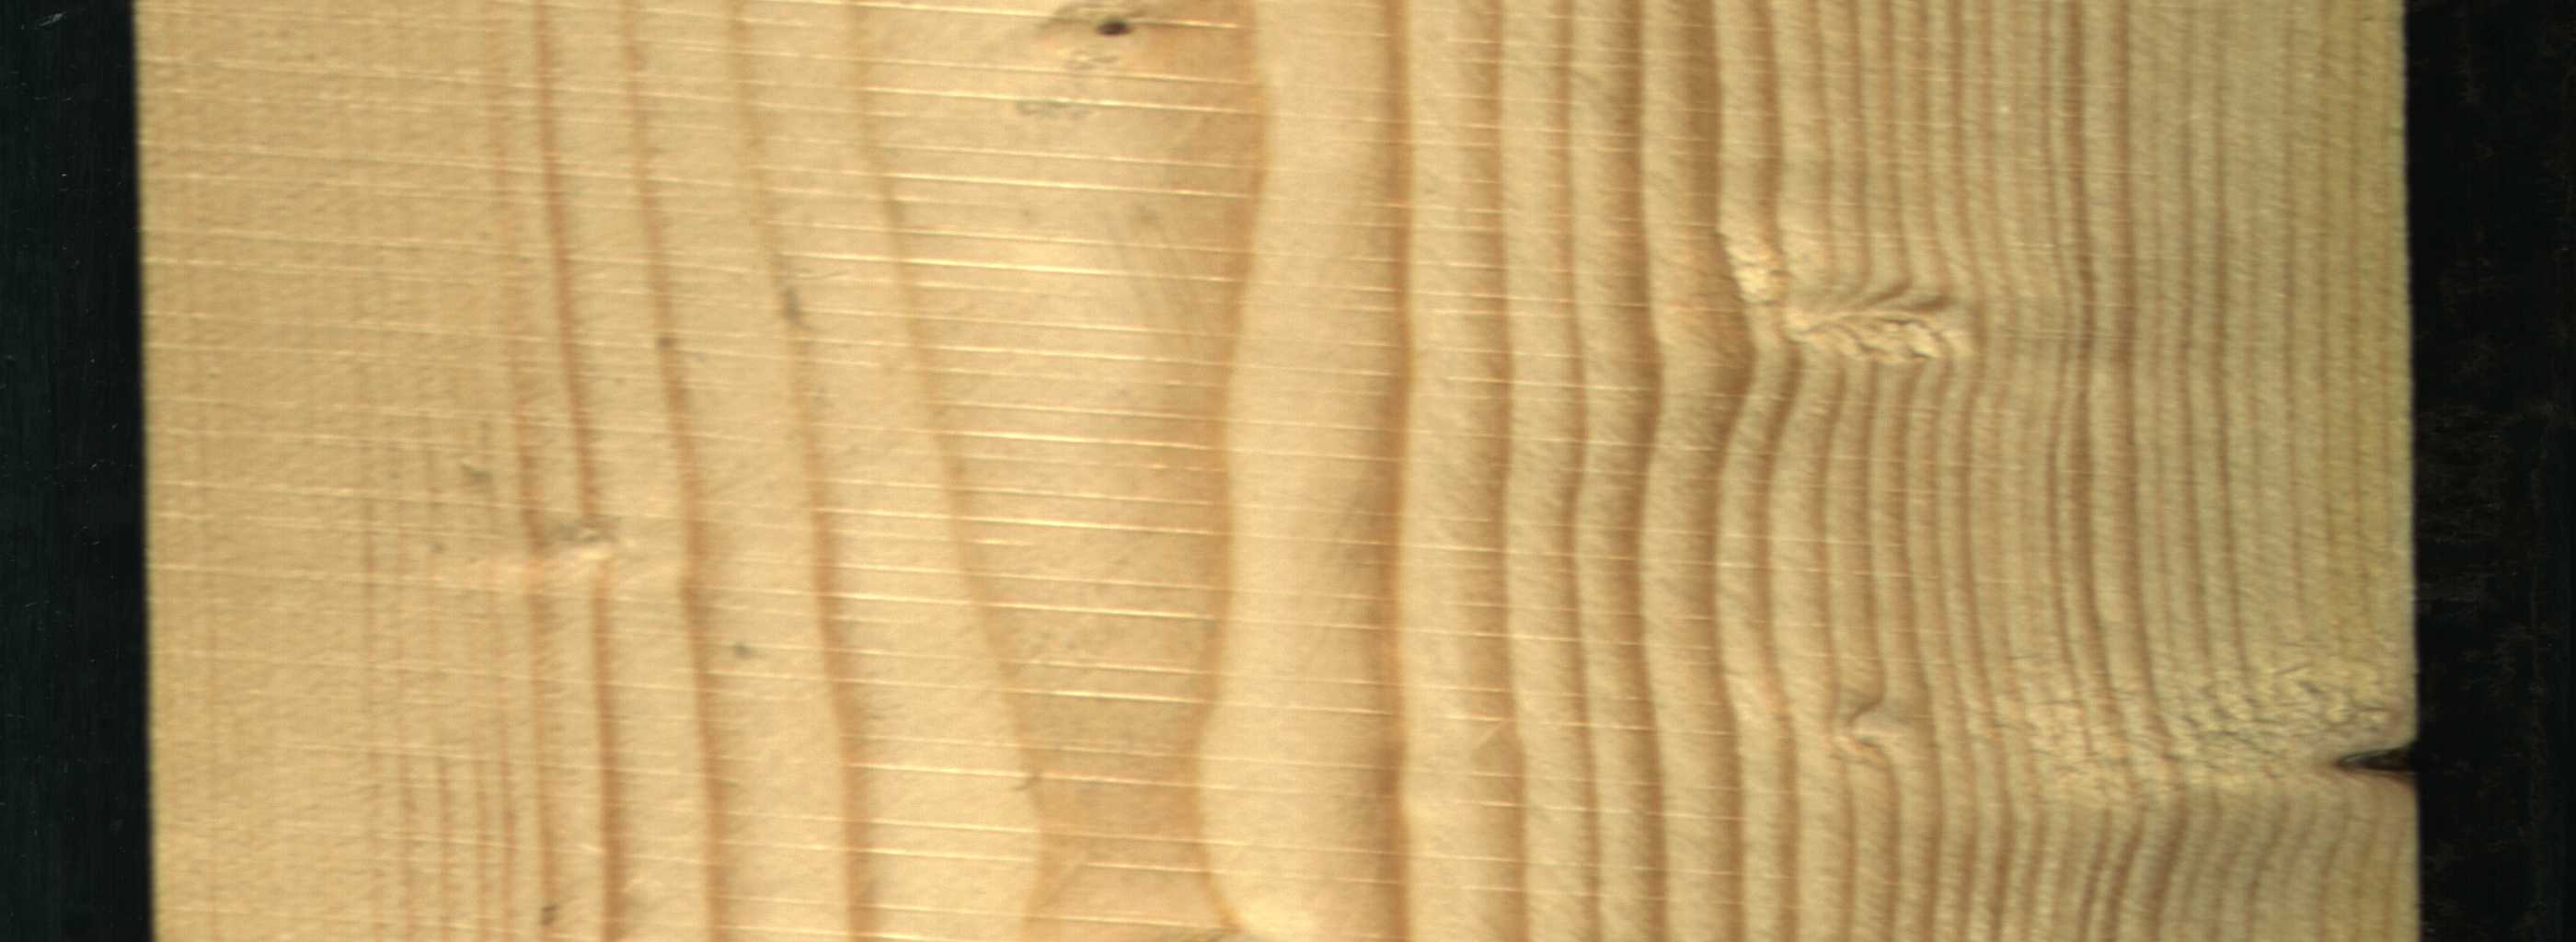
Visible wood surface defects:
Knot_missing
Live_Knot